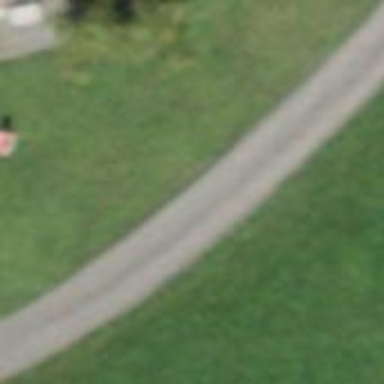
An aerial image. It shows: Driveway.